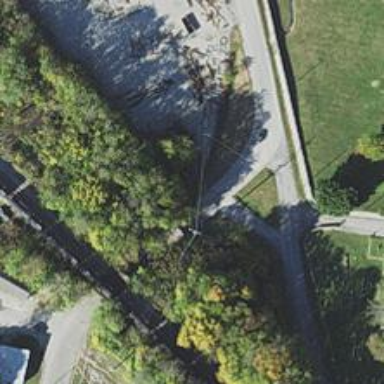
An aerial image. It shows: Abandoned railway spur bridge.